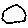
Label: cloud